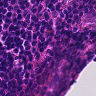
Metastatic tissue present: no